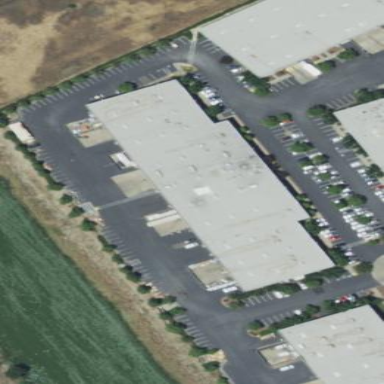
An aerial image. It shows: Industrial building.